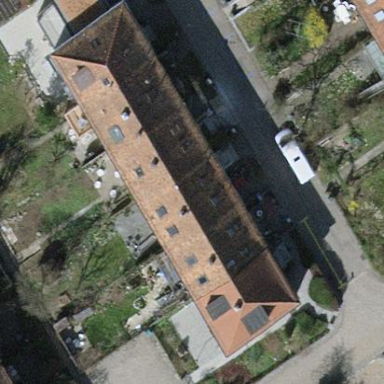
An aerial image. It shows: Terrace building.